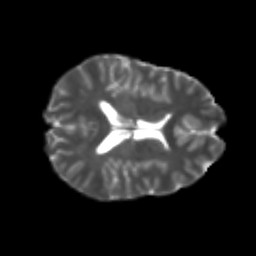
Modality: T2w
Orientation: axial
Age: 24
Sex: female
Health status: healthy
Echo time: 0.074 s